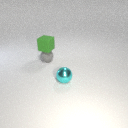
small cyan metal sphere in front of small gray rubber sphere